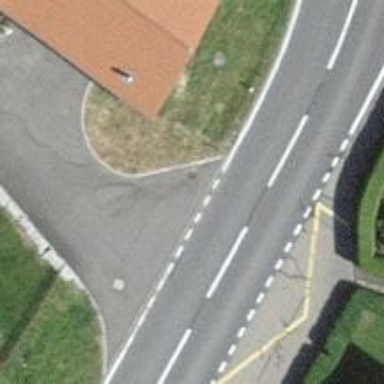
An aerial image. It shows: Bus stop with stop position for public transport.